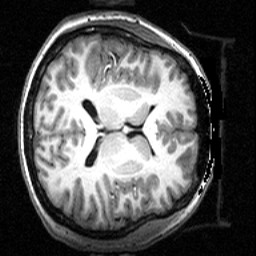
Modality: T1w
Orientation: axial
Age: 35
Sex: female